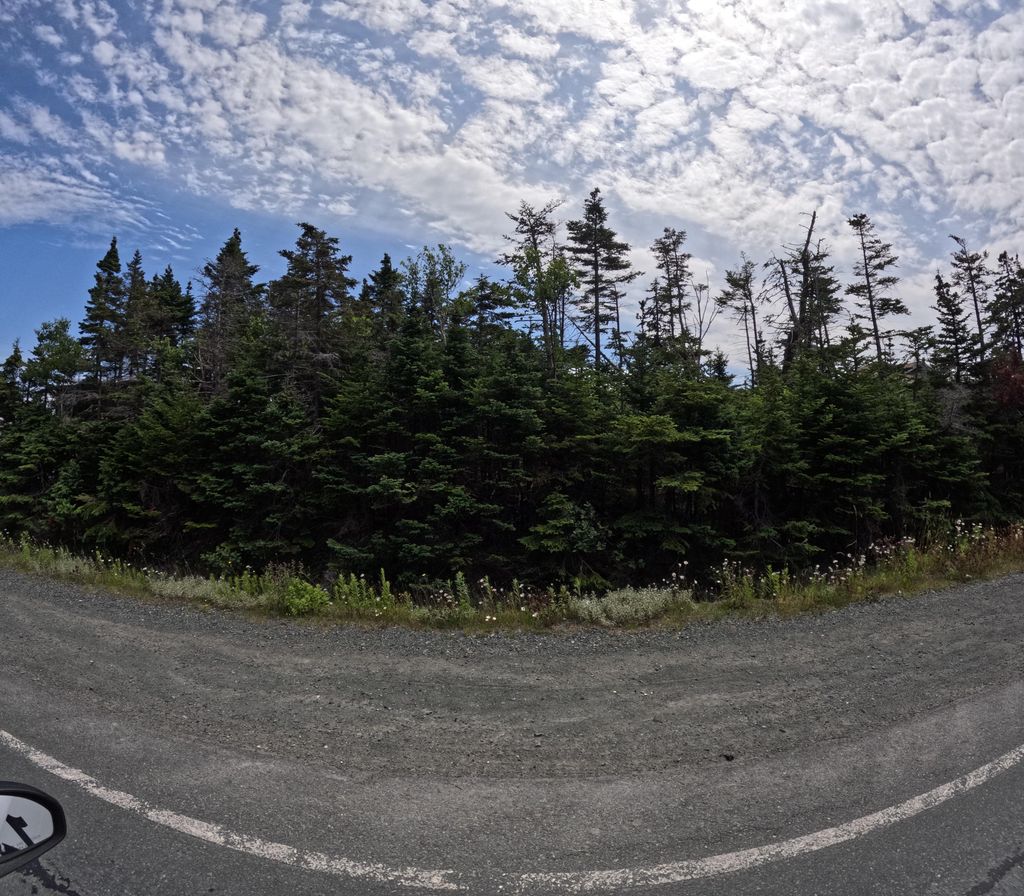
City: st_johns